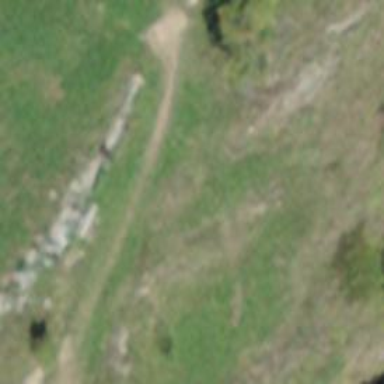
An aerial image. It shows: Advanced hiking path on the ground. It is backcountry trail.